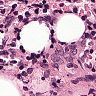
Metastatic tissue present: no